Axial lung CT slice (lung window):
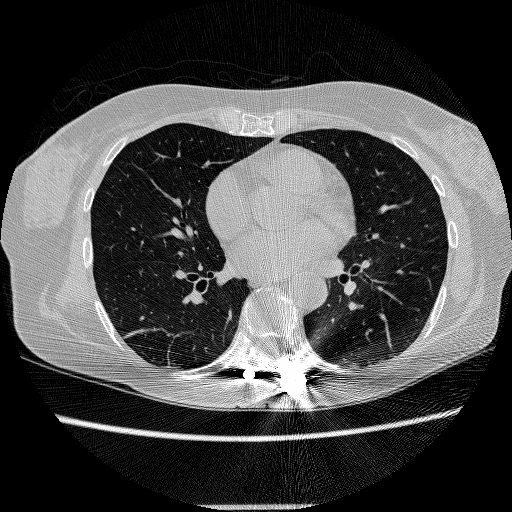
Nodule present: no